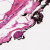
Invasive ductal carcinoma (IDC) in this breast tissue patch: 0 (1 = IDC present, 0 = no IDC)